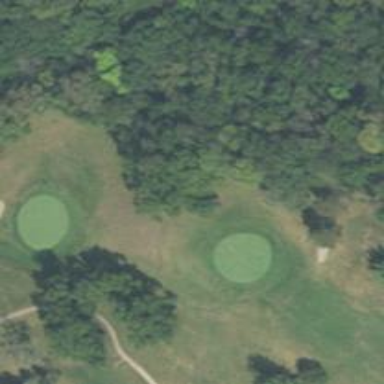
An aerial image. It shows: View of golf hole.